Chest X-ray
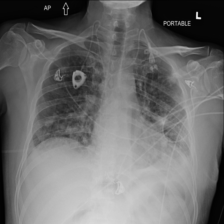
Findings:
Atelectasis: negative
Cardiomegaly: negative
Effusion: positive
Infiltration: positive
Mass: negative
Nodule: positive
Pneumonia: negative
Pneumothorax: negative
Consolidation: negative
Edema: negative
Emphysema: negative
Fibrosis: negative
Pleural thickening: negative
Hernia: negative